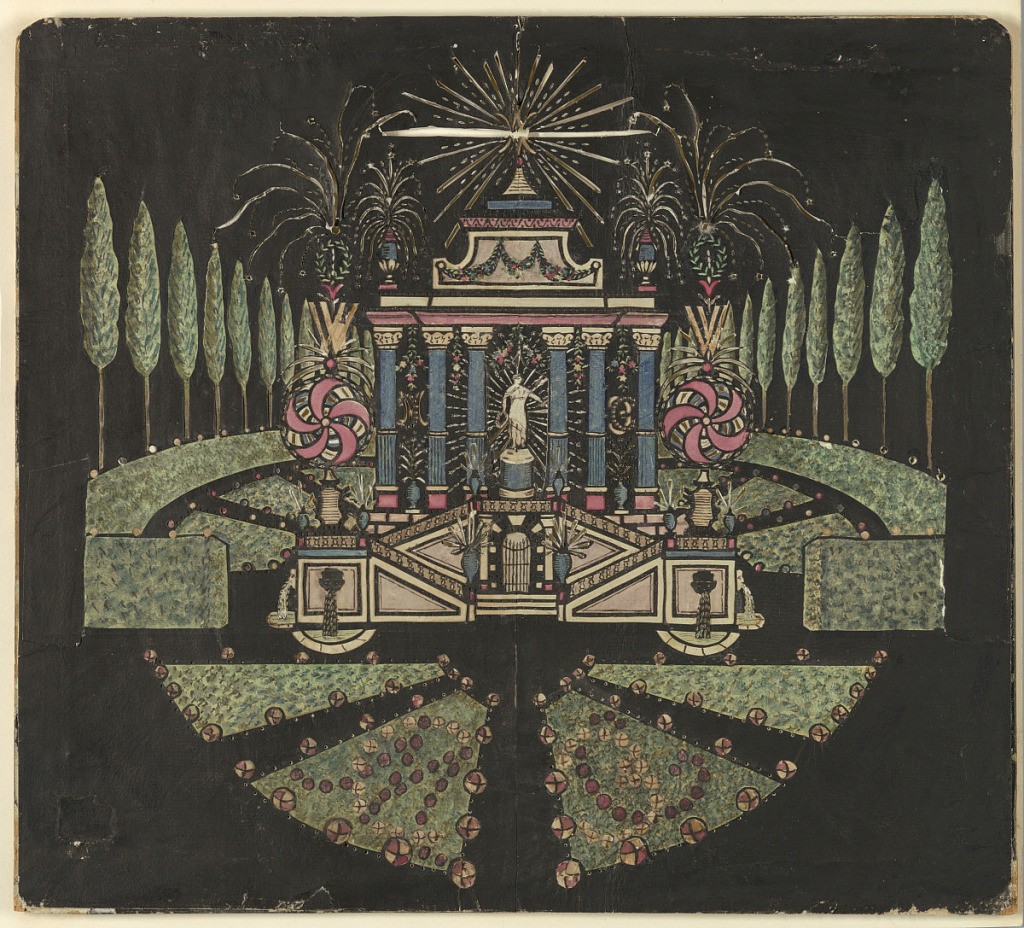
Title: Garden Pavilion
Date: ca. 1780
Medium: Cut paper on wood frame
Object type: Lantern slide
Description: Magic lantern slide, optical toy. On black field, garden pavilion on high basement; six blue columns in main story, with female statue on pedestal in center intercolumniation. Attic story crowned with set of fireworks with cipher in center. To right and left, foliage, tall trees, and pin-wheel fireworks. Parterre in foreground.